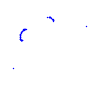
Particle: proton